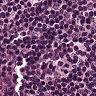
Metastatic tissue present: no